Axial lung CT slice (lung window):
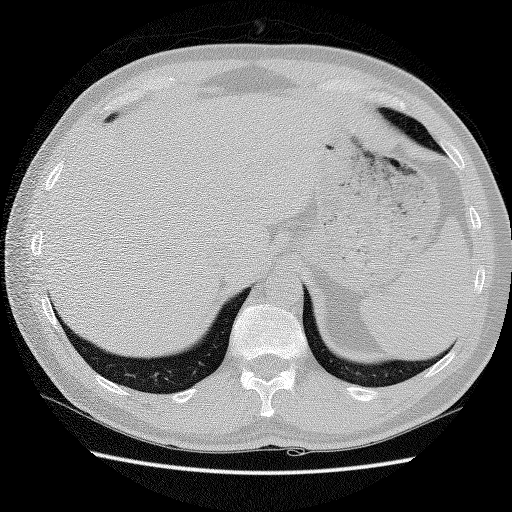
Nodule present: no